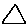
Label: triangle